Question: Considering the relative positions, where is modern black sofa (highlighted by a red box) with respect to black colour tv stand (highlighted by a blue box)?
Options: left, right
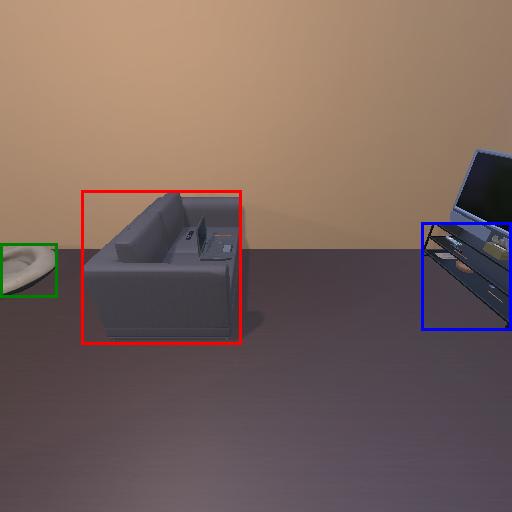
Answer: left